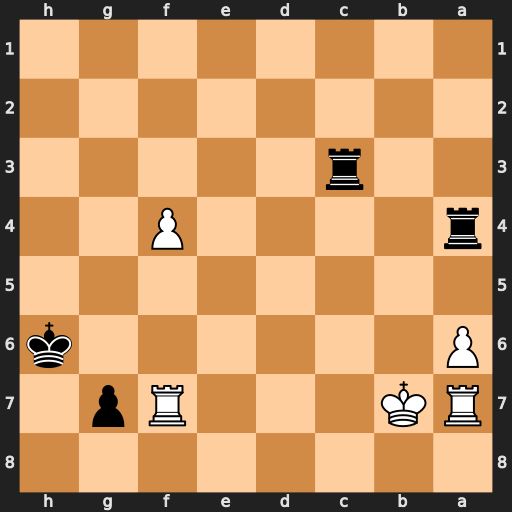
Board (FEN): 8/RK3Rp1/P6k/8/r4P2/2r5/8/8
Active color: b
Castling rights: -
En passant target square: -
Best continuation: Rb4+ Ka8 Rc8#